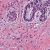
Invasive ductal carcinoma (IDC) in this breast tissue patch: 0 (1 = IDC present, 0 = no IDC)